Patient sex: M
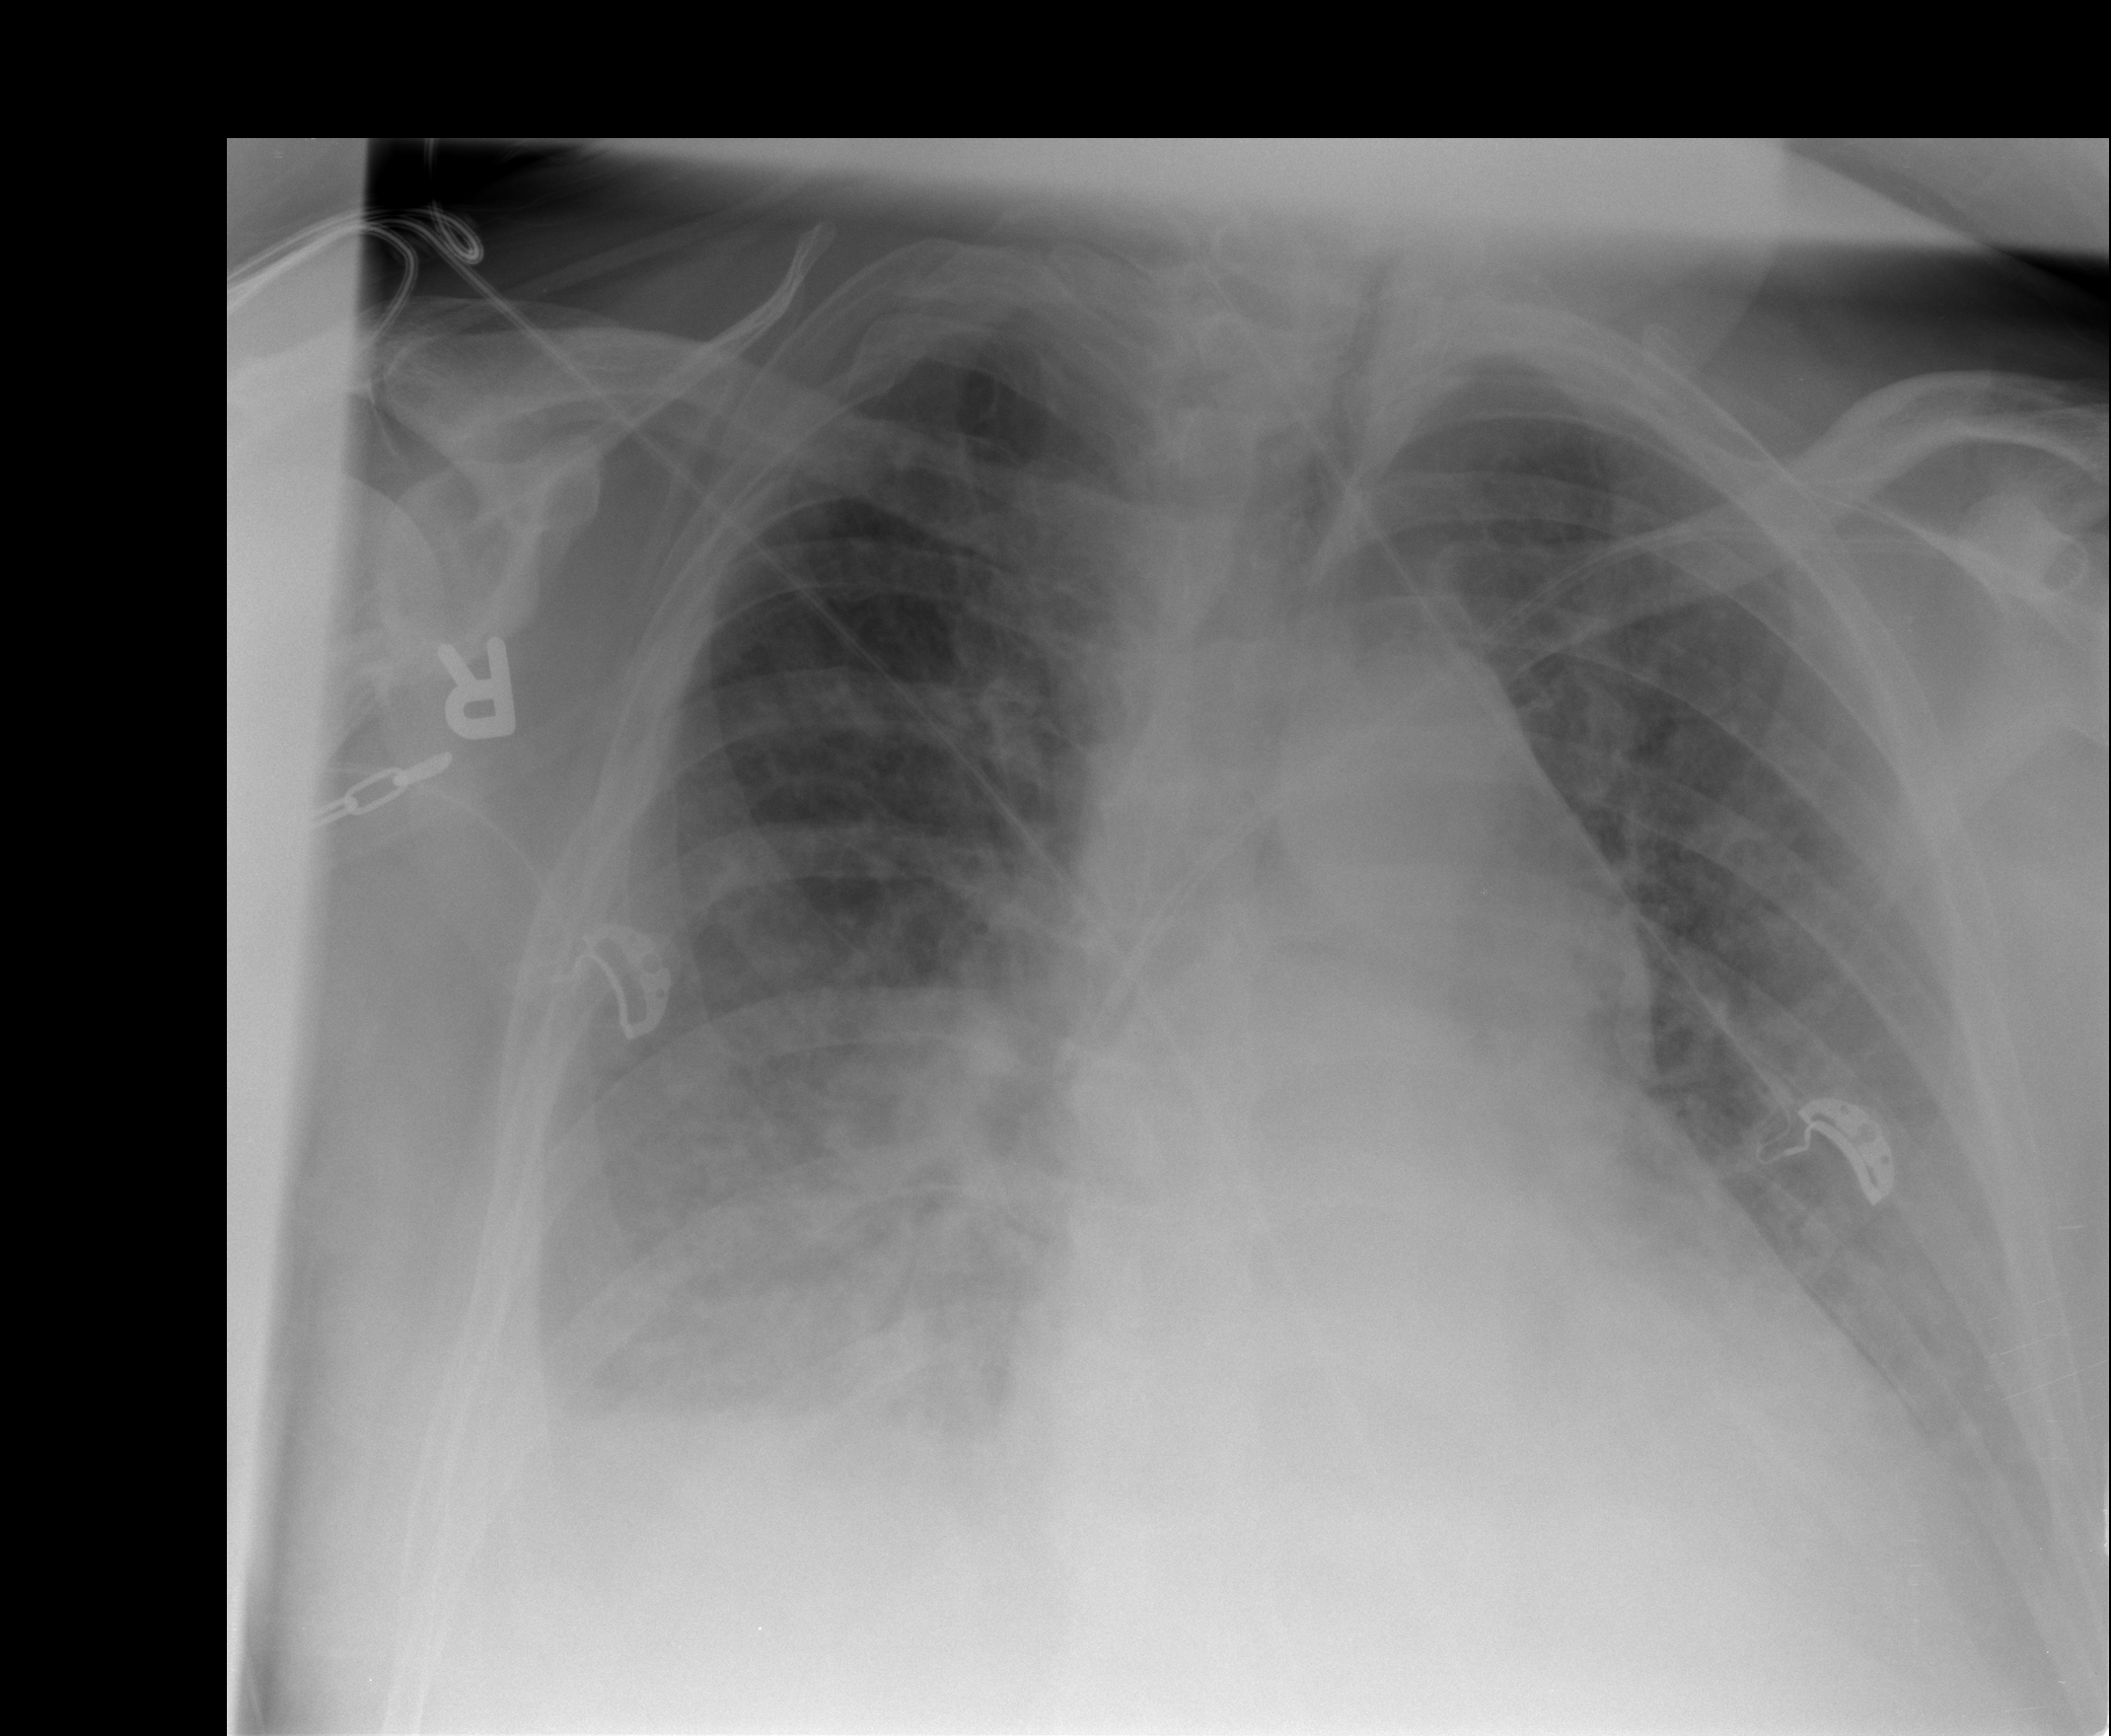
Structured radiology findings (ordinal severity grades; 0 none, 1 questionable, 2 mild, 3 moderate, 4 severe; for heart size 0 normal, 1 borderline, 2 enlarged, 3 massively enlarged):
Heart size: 1
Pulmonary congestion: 2
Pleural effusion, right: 2
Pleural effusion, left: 2
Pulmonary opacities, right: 3
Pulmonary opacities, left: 3
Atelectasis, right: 2
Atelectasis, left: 2